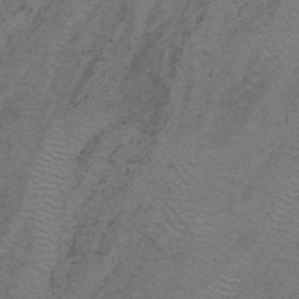
Label: frost